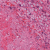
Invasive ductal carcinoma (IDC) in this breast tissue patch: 0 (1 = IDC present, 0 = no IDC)